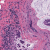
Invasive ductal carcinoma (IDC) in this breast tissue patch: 0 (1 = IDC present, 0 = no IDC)